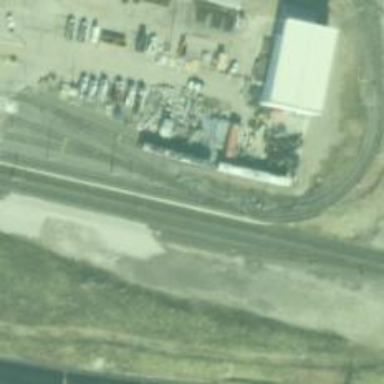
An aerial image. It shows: Light rail yard with electrified contact lines.